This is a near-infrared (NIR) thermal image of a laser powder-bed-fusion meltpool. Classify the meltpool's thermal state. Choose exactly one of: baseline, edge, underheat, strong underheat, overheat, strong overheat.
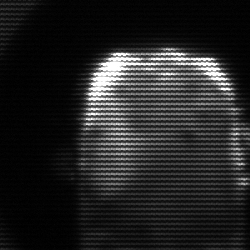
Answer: baseline